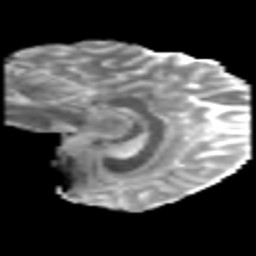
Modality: MD
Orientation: sagittal
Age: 33
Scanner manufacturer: philips
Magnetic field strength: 3 T
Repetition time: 8.6 s
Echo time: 0.127 s